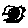
Label: moon